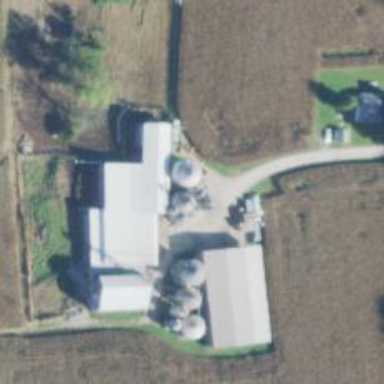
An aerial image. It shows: Silo.